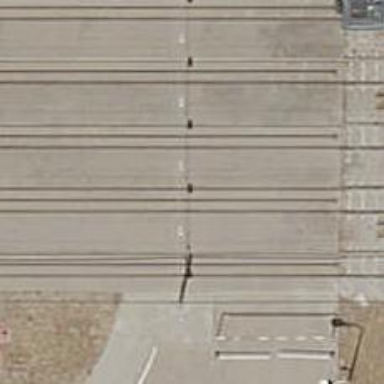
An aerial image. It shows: Level crossing along the railway.